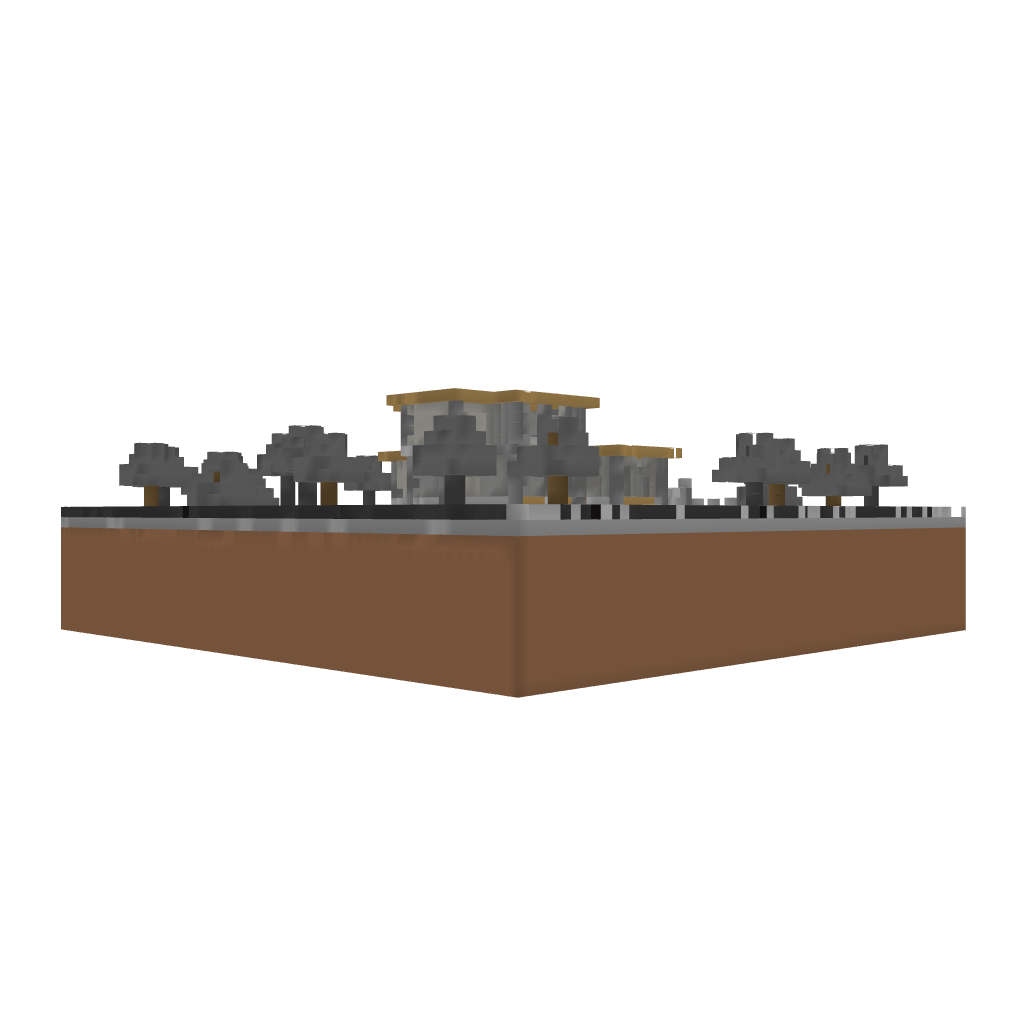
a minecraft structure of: Modern 2 story house above small pond